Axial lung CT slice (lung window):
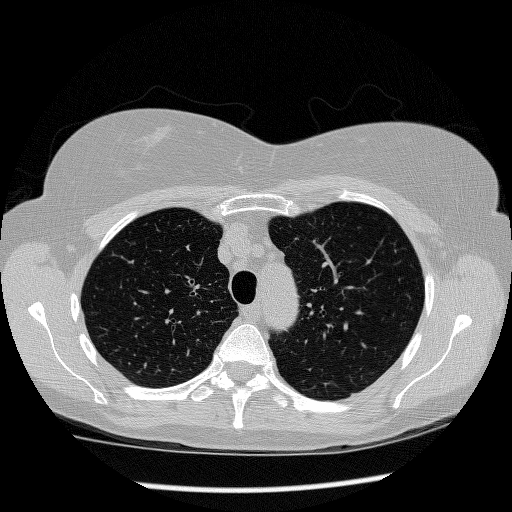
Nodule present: no